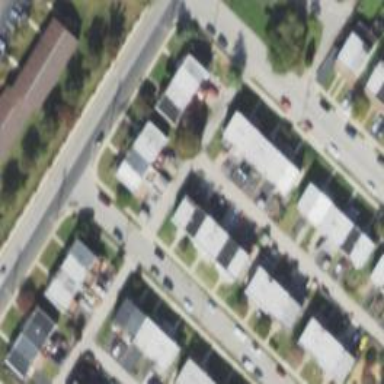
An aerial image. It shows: Alley classified as service road.